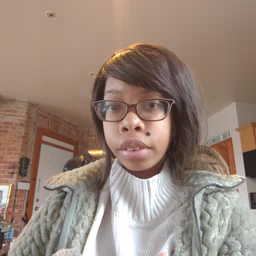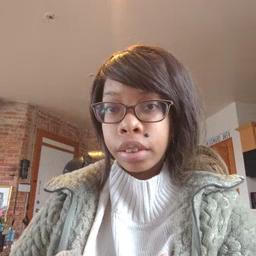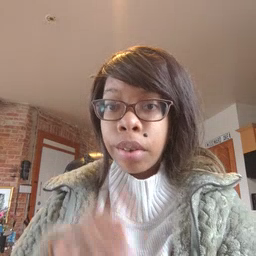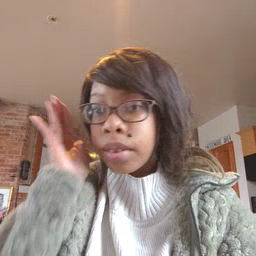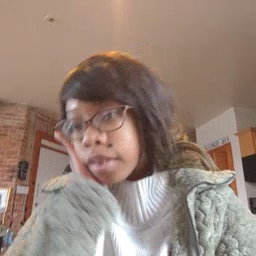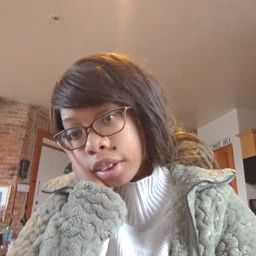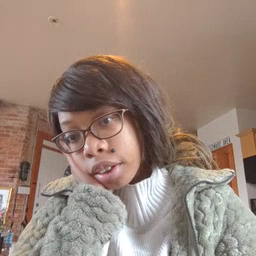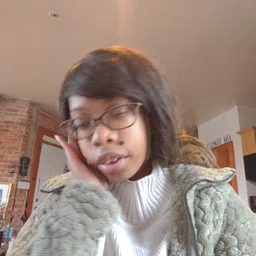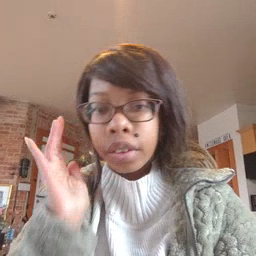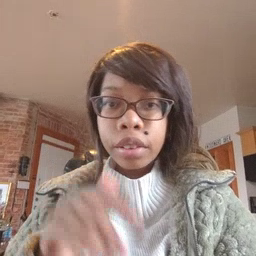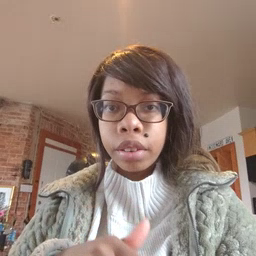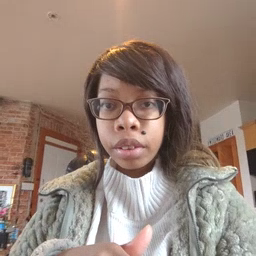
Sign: bed